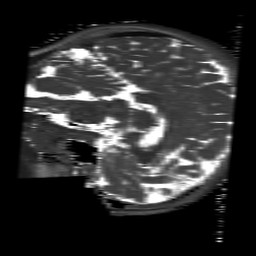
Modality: T2map
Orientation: sagittal
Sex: male
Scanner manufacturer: siemens
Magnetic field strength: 3 T
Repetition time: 4 s